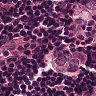
Metastatic tissue present: yes